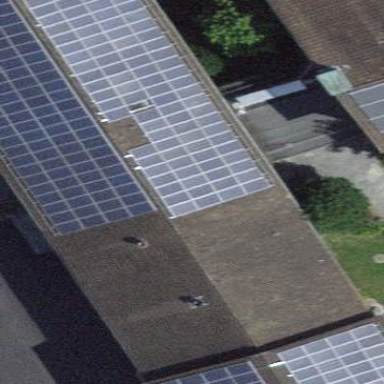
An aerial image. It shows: Solar power generator.